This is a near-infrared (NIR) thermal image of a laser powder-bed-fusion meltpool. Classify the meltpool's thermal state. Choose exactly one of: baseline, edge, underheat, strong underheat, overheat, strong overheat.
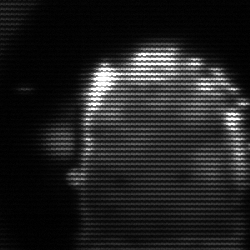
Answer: baseline